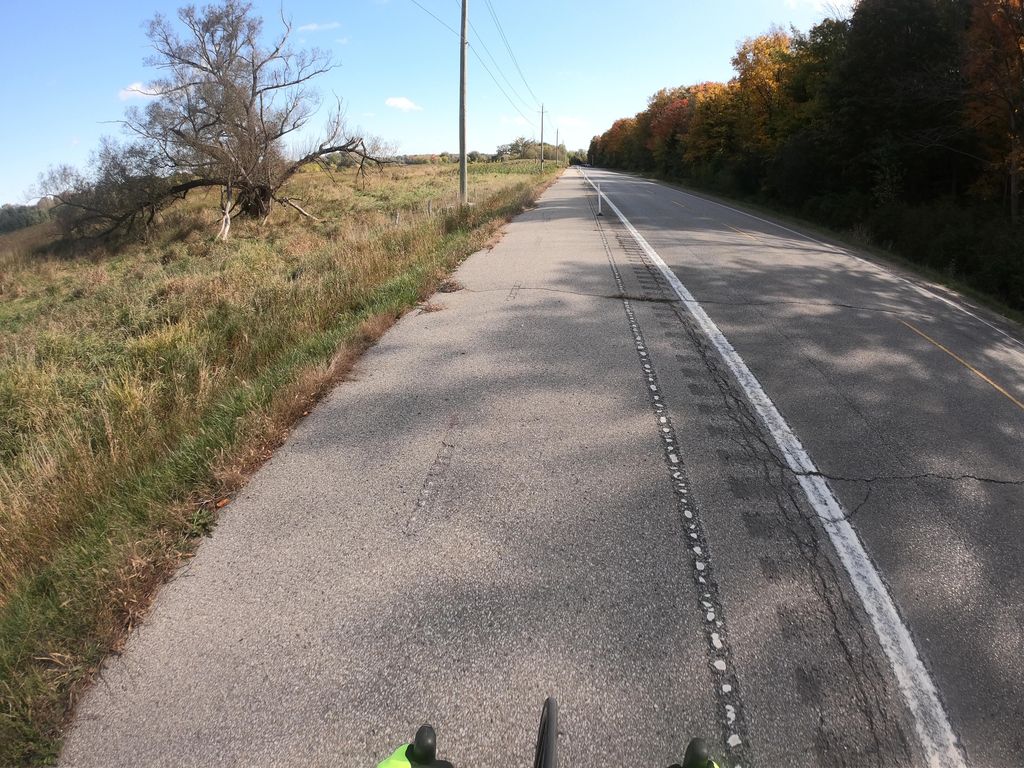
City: kitchener-waterloo